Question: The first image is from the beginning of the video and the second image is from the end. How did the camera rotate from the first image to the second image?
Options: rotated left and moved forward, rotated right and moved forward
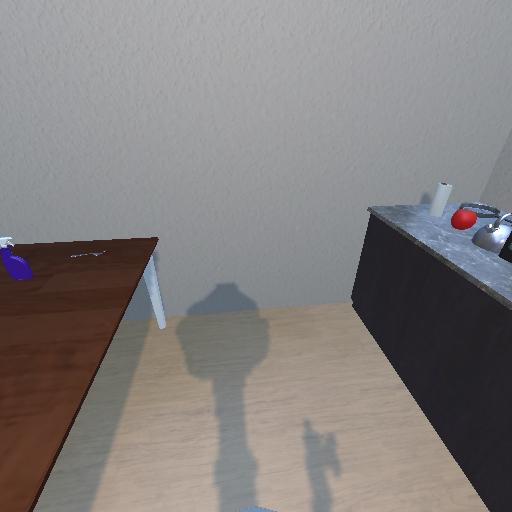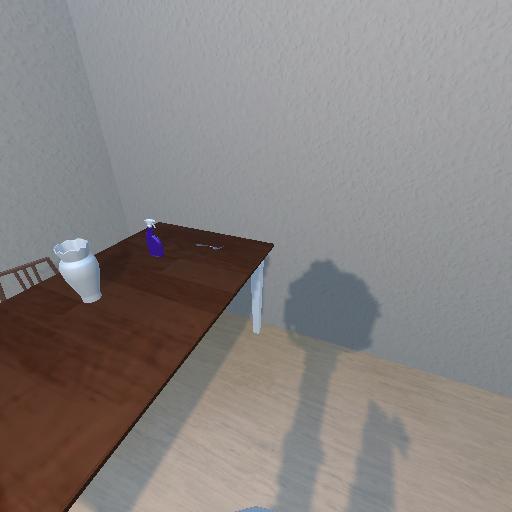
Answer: rotated left and moved forward